Interaction volume radius: 5 \u00c5
Interaction volume height: 35 \u00c5
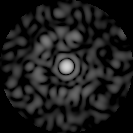
Disorder parameter: 0.8346